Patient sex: M
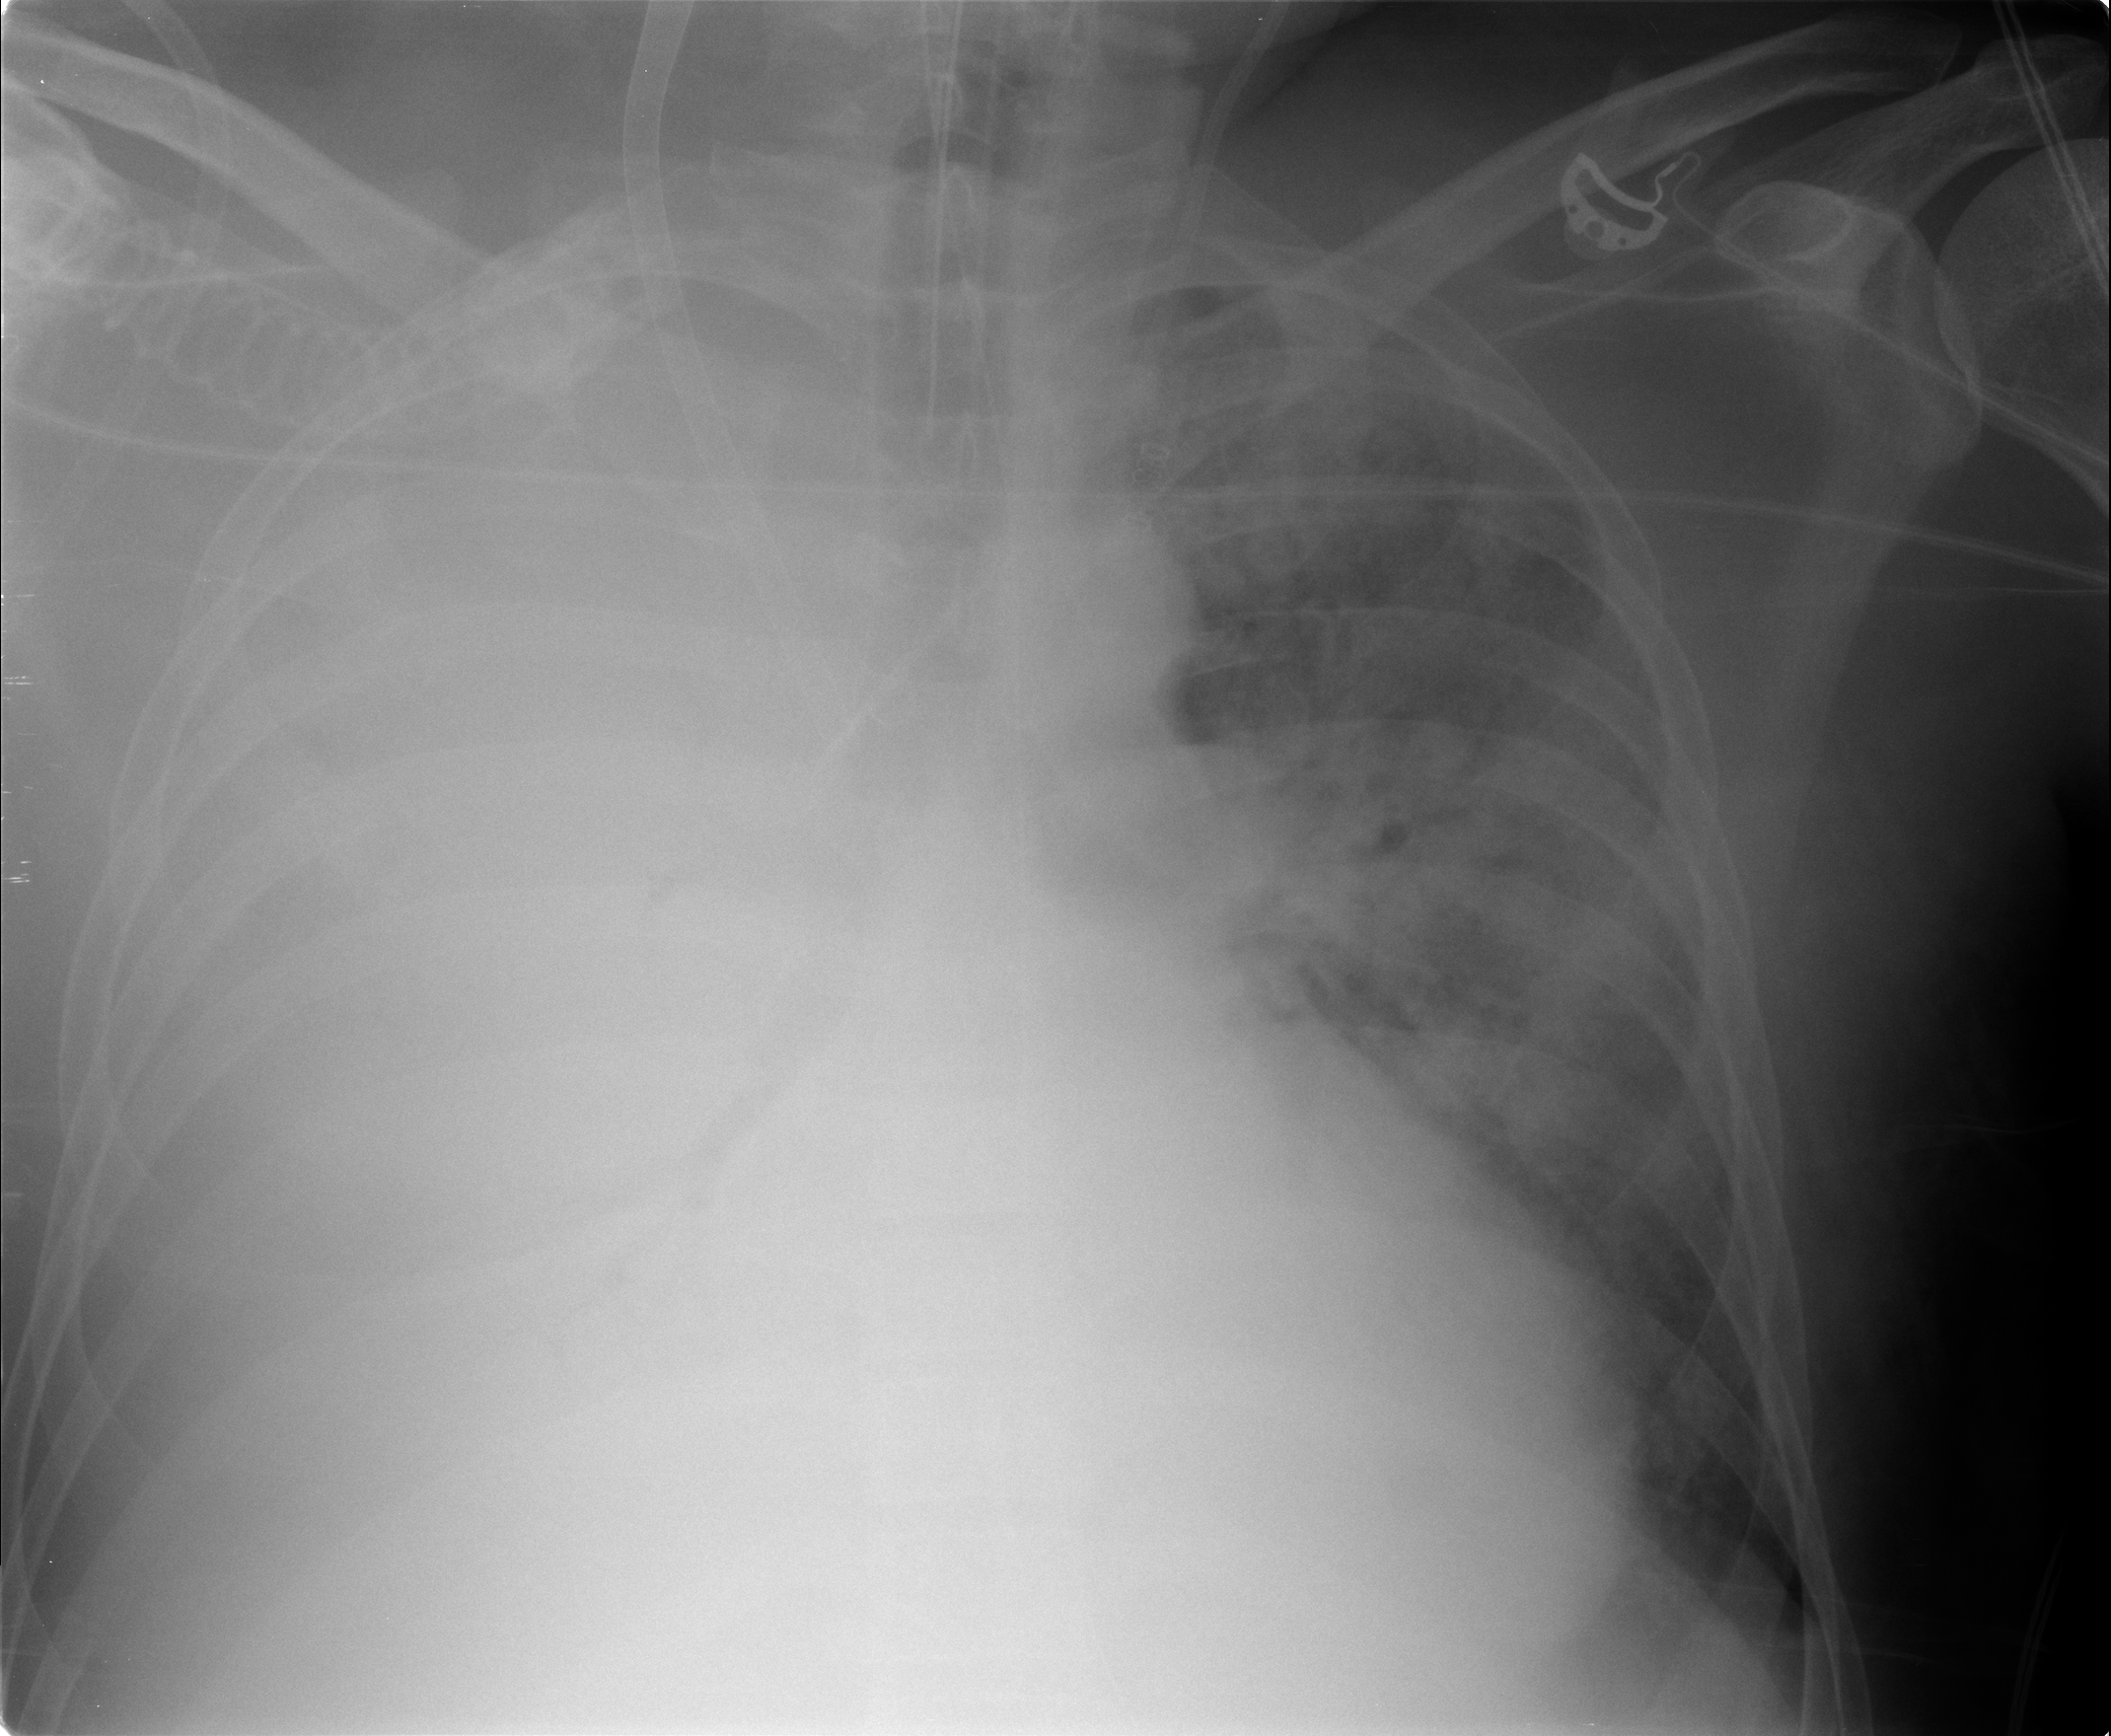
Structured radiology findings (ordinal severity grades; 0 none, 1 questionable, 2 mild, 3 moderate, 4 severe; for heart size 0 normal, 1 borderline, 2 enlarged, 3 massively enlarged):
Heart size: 0
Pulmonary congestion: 2
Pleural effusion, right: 4
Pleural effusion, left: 0
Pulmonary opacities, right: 3
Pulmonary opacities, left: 4
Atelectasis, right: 4
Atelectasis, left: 0